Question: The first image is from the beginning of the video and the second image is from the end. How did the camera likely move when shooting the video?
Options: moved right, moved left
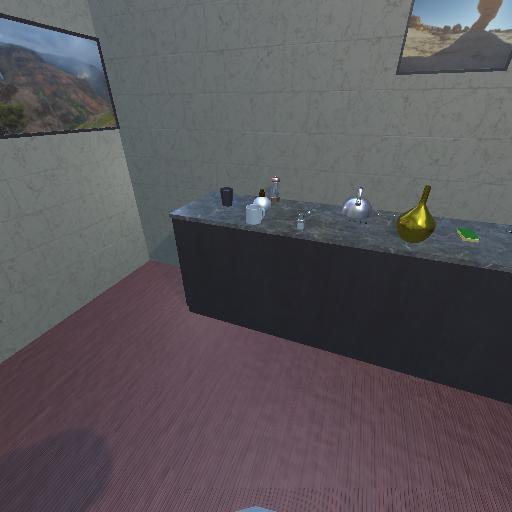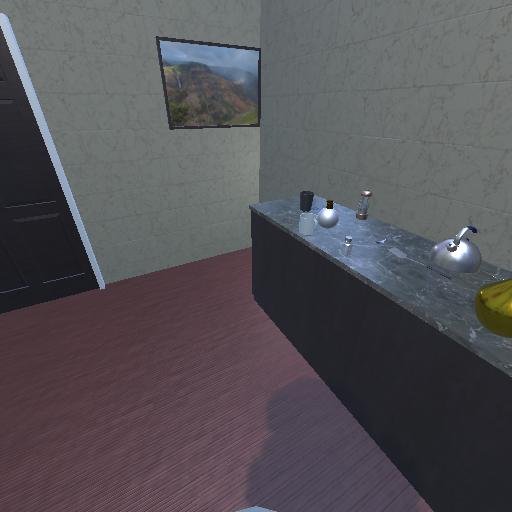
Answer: moved right